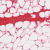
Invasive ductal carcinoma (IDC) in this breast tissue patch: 0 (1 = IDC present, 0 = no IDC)